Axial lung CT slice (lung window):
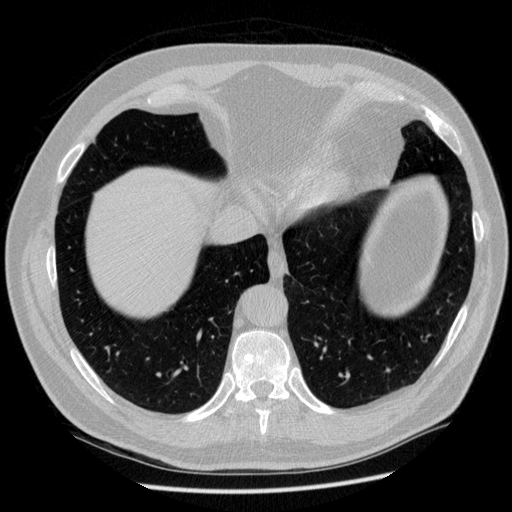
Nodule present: no